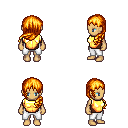
a pixel art fantasy rpg character, female body template, human, tanned skin, gold chest armor, white pants, light blonde left-swept hairstyle, four views (front, back, left, right), 2x2 character sprite sheet, small pixel art, hard edges, no anti-aliasing